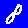
Digit: 8